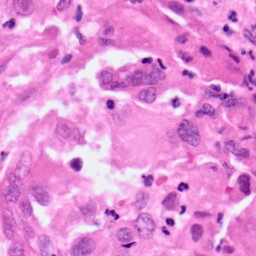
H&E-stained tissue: Pancreatic